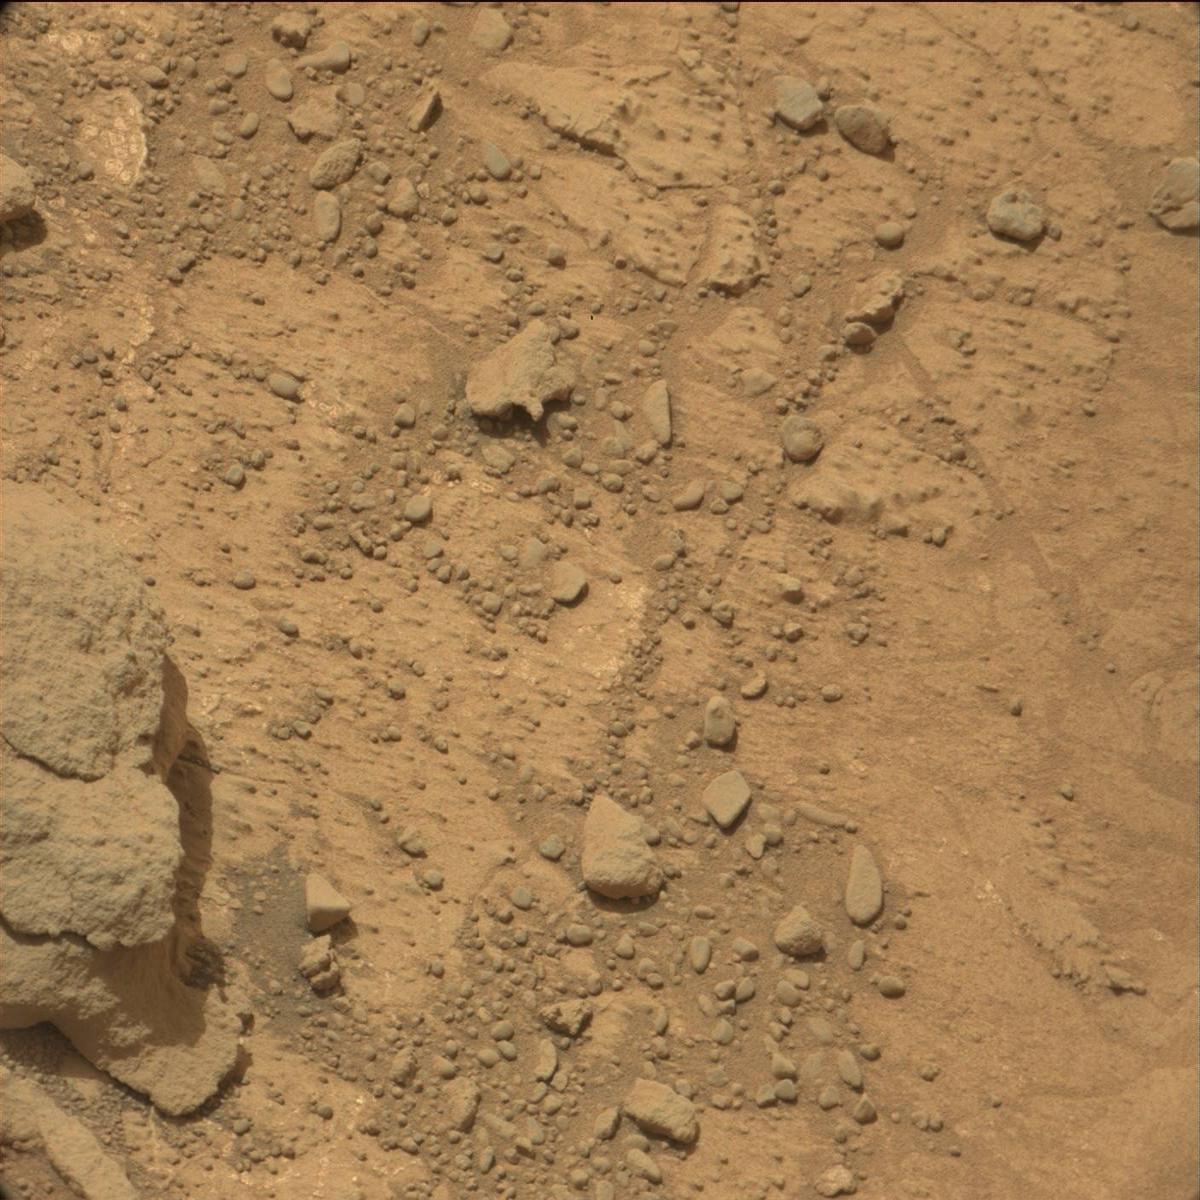
Terrain classes present: Bedrock, Rock, Sand / Soil